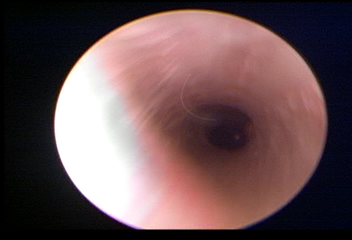
Modality: WLC
Class: Normal mucosa
Bladder cancer association: No